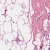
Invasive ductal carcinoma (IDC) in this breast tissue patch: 1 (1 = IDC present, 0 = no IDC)